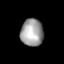
Tissue: lung
Cell type: Fibroblasts
Senescence score: 0.6239
Nuclear area (px): 605
Mean DAPI intensity: 159.101